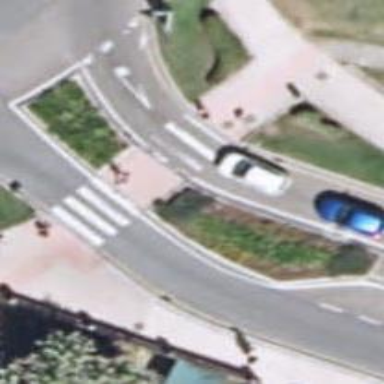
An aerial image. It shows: Marked road crossing.